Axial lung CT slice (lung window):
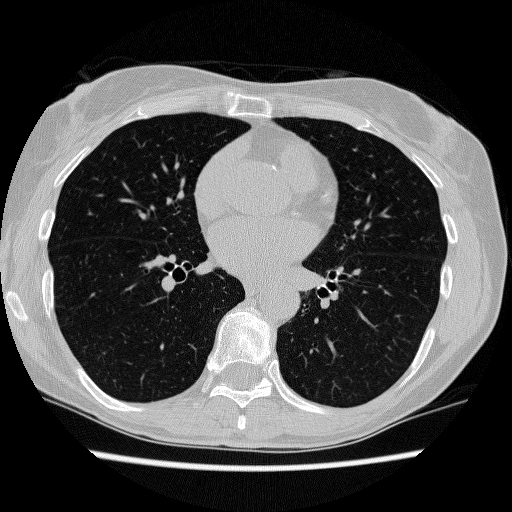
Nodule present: no